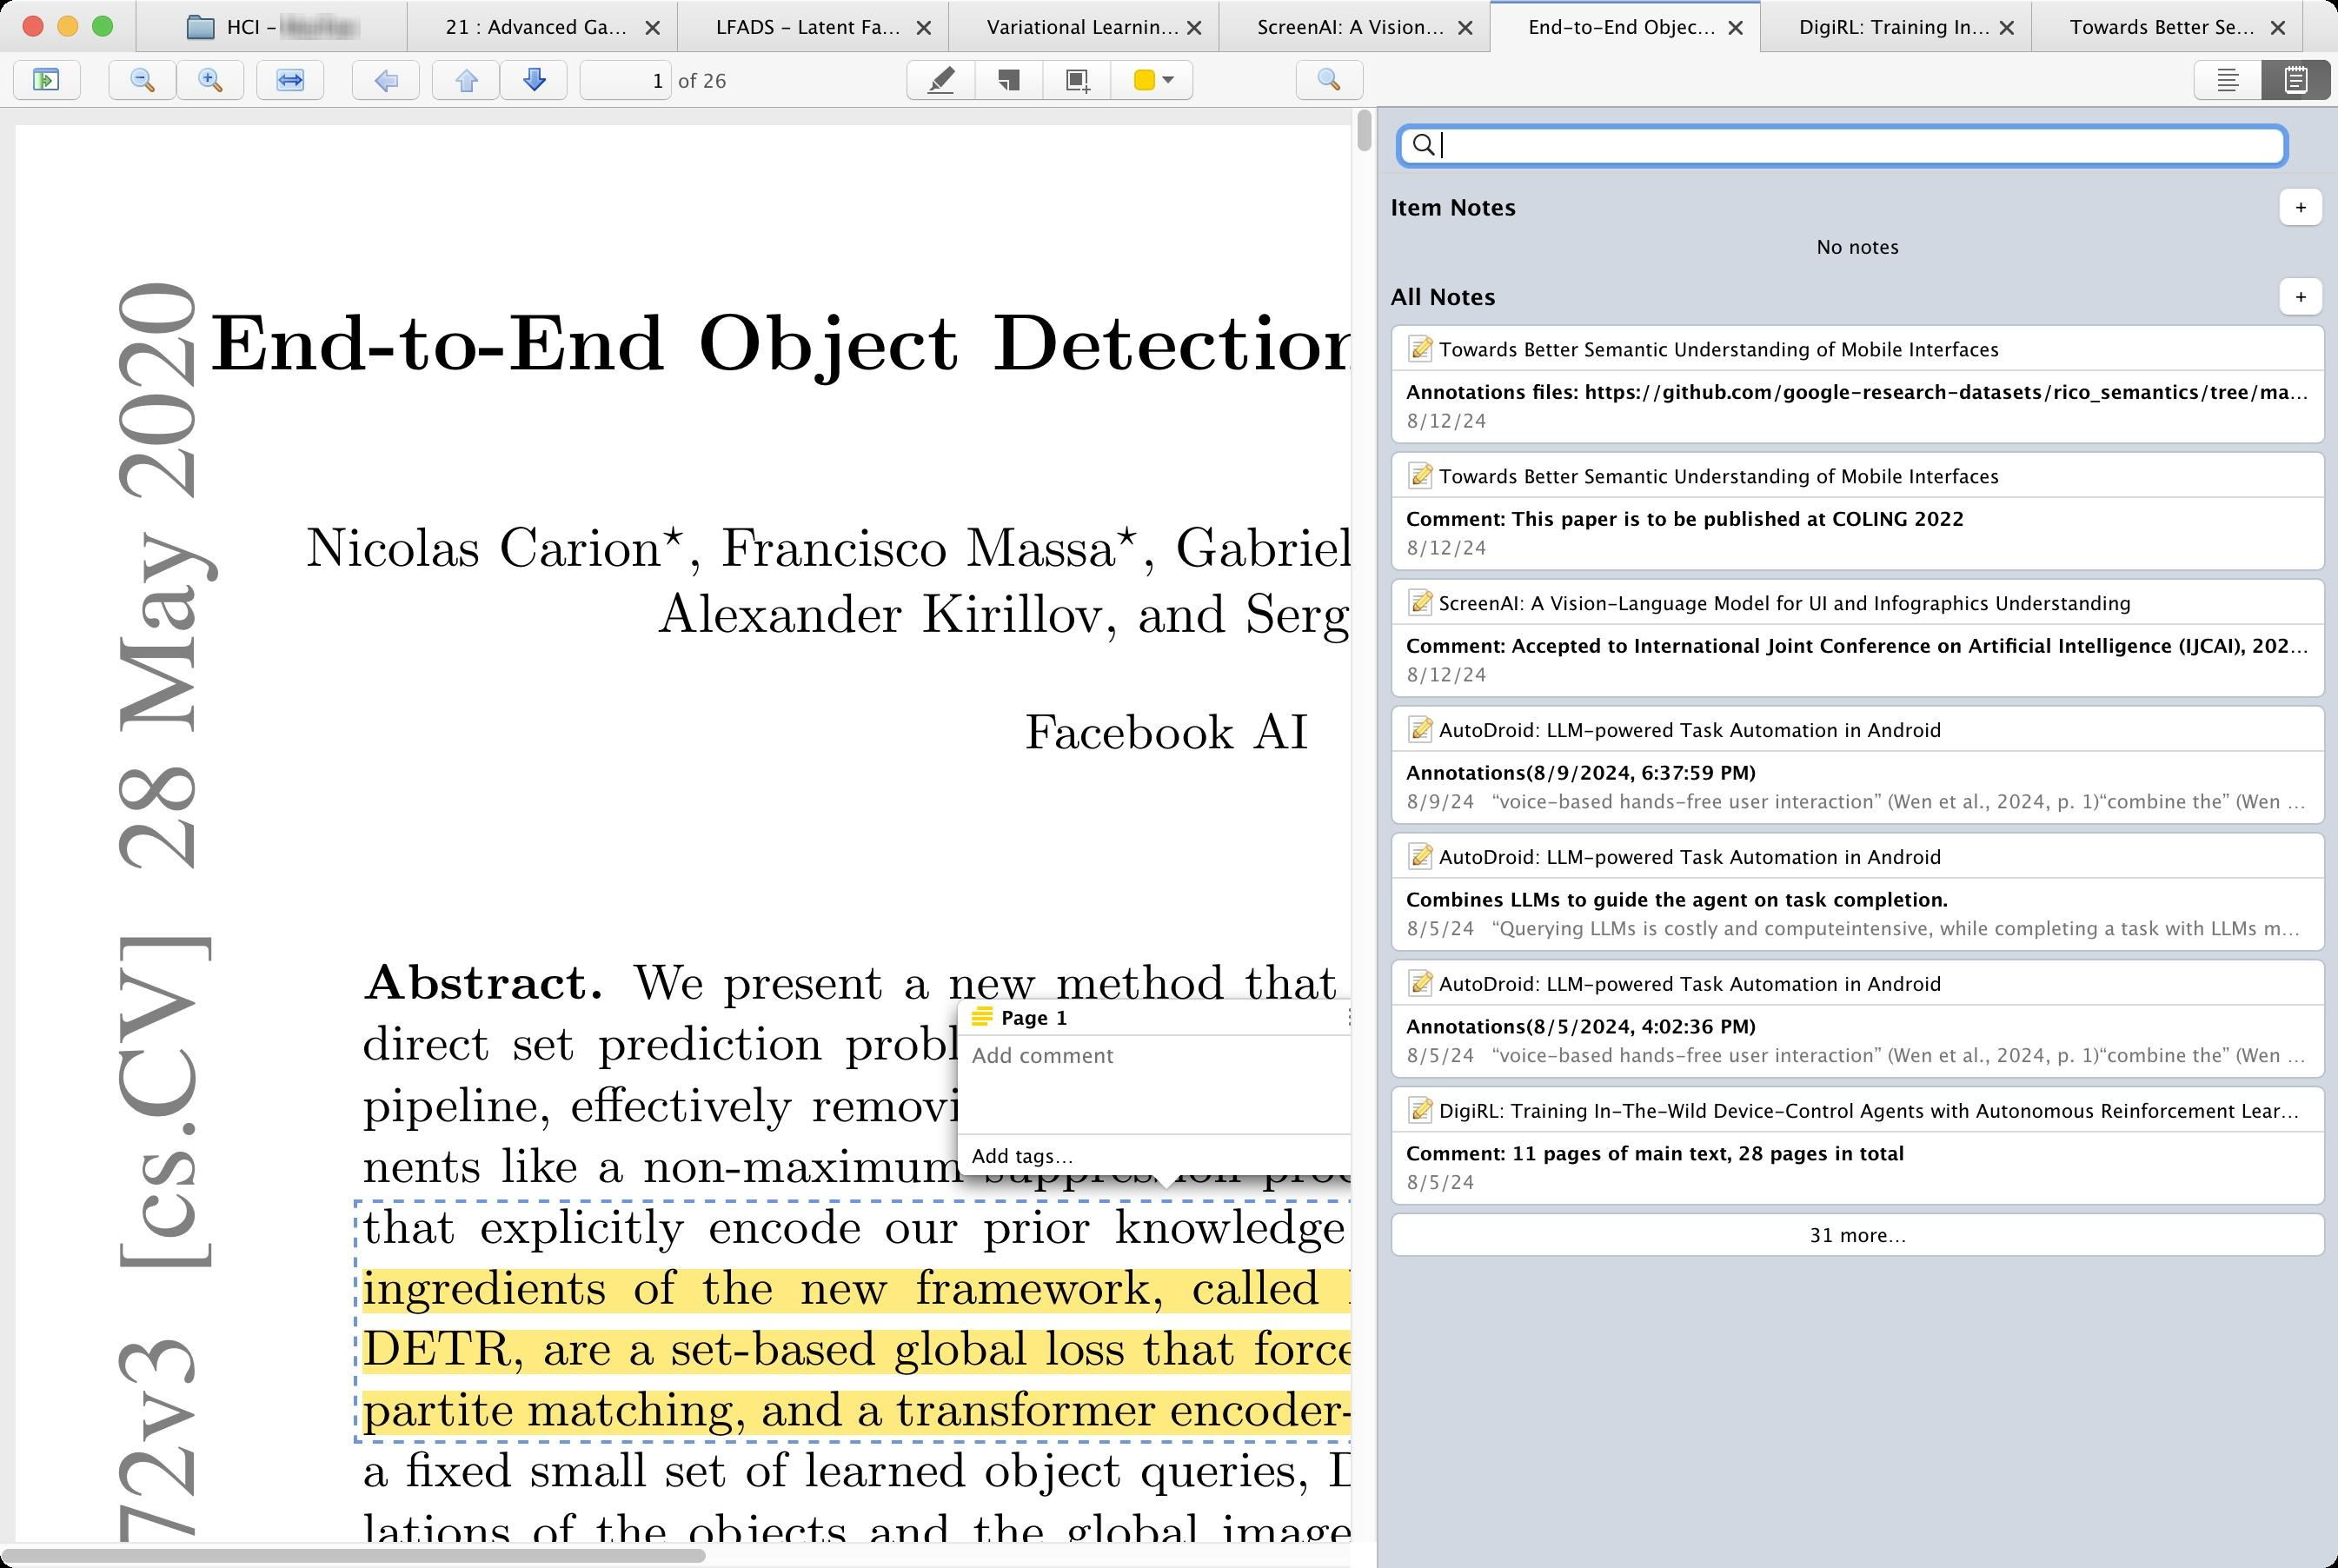
Accessibility tree:
{"name": "End-to-End_Object_Detection_with_Transformers_-_Carion_et_al._-_2020_-_Zotero", "role": "AXWindow", "description": null, "role_description": "standard window", "value": null, "position": "324.00;76.00", "size": "1345;902", "children": [{"name": null, "role": "AXButton", "description": null, "role_description": "close button", "value": null, "position": "12.00;7.00", "size": "14;16", "children": []}, {"name": null, "role": "AXButton", "description": null, "role_description": "full screen button", "value": null, "position": "52.00;7.00", "size": "14;16", "children": [{"name": null, "role": "AXGroup", "description": null, "role_description": "group", "value": null, "position": "52.00;7.00", "size": "14;16", "children": [{"name": null, "role": "AXGroup", "description": null, "role_description": "group", "value": null, "position": "52.00;7.00", "size": "14;16", "children": []}]}]}, {"name": null, "role": "AXButton", "description": null, "role_description": "minimize button", "value": null, "position": "32.00;7.00", "size": "14;16", "children": []}, {"name": "End-to-End_Object_Detection_with_Transformers_-_Carion_et_al._-_2020_-_Zotero", "role": "AXWindow", "description": null, "role_description": "standard window", "value": null, "position": "324.00;76.00", "size": "1345;902", "children": [{"name": null, "role": "AXButton", "description": null, "role_description": "close button", "value": null, "position": "12.00;7.00", "size": "14;16", "children": []}, {"name": null, "role": "AXButton", "description": null, "role_description": "full screen button", "value": null, "position": "52.00;7.00", "size": "14;16", "children": [{"name": null, "role": "AXGroup", "description": null, "role_description": "group", "value": null, "position": "52.00;7.00", "size": "14;16", "children": [{"name": null, "role": "AXGroup", "description": null, "role_description": "group", "value": null, "position": "52.00;7.00", "size": "14;16", "children": []}]}]}, {"name": null, "role": "AXButton", "description": null, "role_description": "minimize button", "value": null, "position": "32.00;7.00", "size": "14;16", "children": []}]}]}